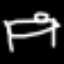
Label: bed